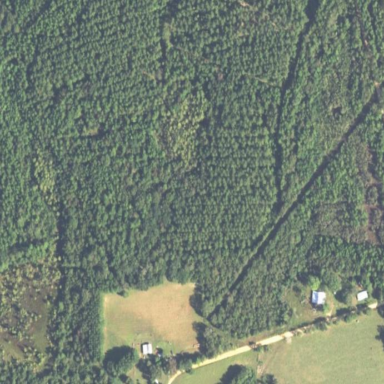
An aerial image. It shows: Mixed woodland area with various types of leaves.